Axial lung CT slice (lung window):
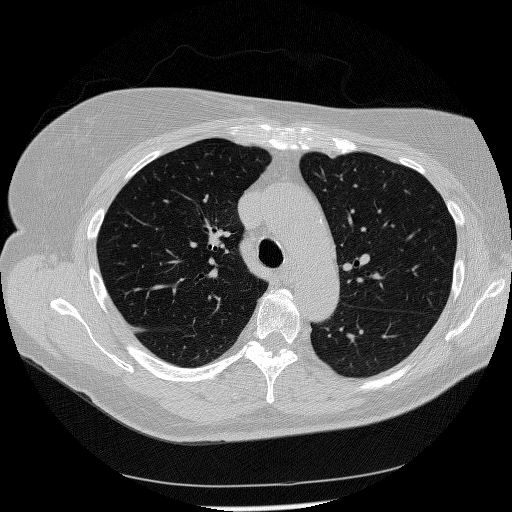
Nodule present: no